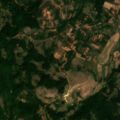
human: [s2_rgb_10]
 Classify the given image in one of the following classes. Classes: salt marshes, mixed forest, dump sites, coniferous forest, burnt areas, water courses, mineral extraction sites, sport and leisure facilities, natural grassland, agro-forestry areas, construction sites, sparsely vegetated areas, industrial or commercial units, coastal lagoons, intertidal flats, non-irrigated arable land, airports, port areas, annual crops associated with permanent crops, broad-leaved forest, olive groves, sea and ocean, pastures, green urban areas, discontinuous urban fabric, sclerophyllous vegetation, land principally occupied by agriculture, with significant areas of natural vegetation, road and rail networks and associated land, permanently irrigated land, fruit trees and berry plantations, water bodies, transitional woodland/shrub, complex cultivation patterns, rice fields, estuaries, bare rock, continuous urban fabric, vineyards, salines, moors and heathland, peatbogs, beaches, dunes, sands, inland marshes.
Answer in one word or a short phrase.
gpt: complex cultivation patterns, land principally occupied by agriculture, with significant areas of natural vegetation, broad-leaved forest, transitional woodland/shrub